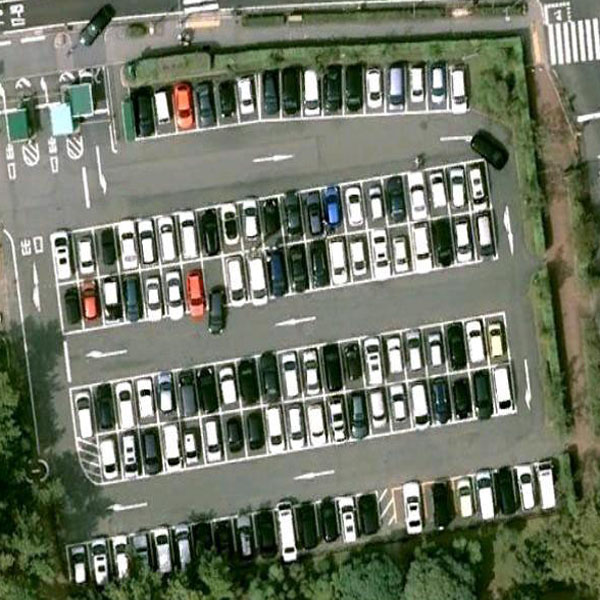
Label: Parking